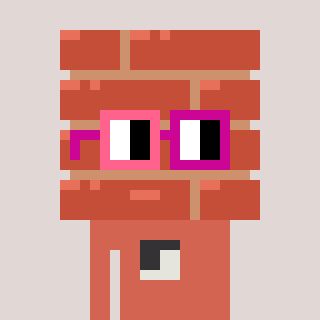
a pixel art character with square pink and red glasses, a wall-shaped head and a peachy-colored body on a warm background